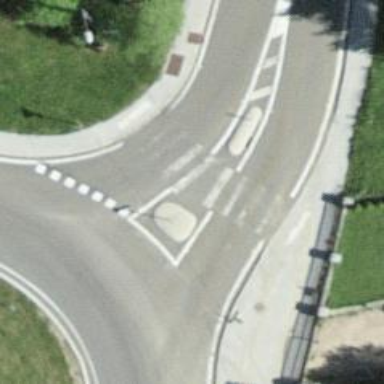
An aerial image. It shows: Marked crossing on the road.